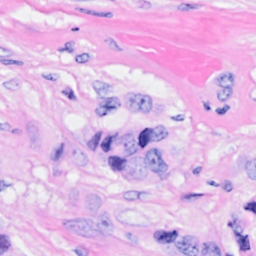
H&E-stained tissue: Breast